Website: home-depot
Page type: billing-address
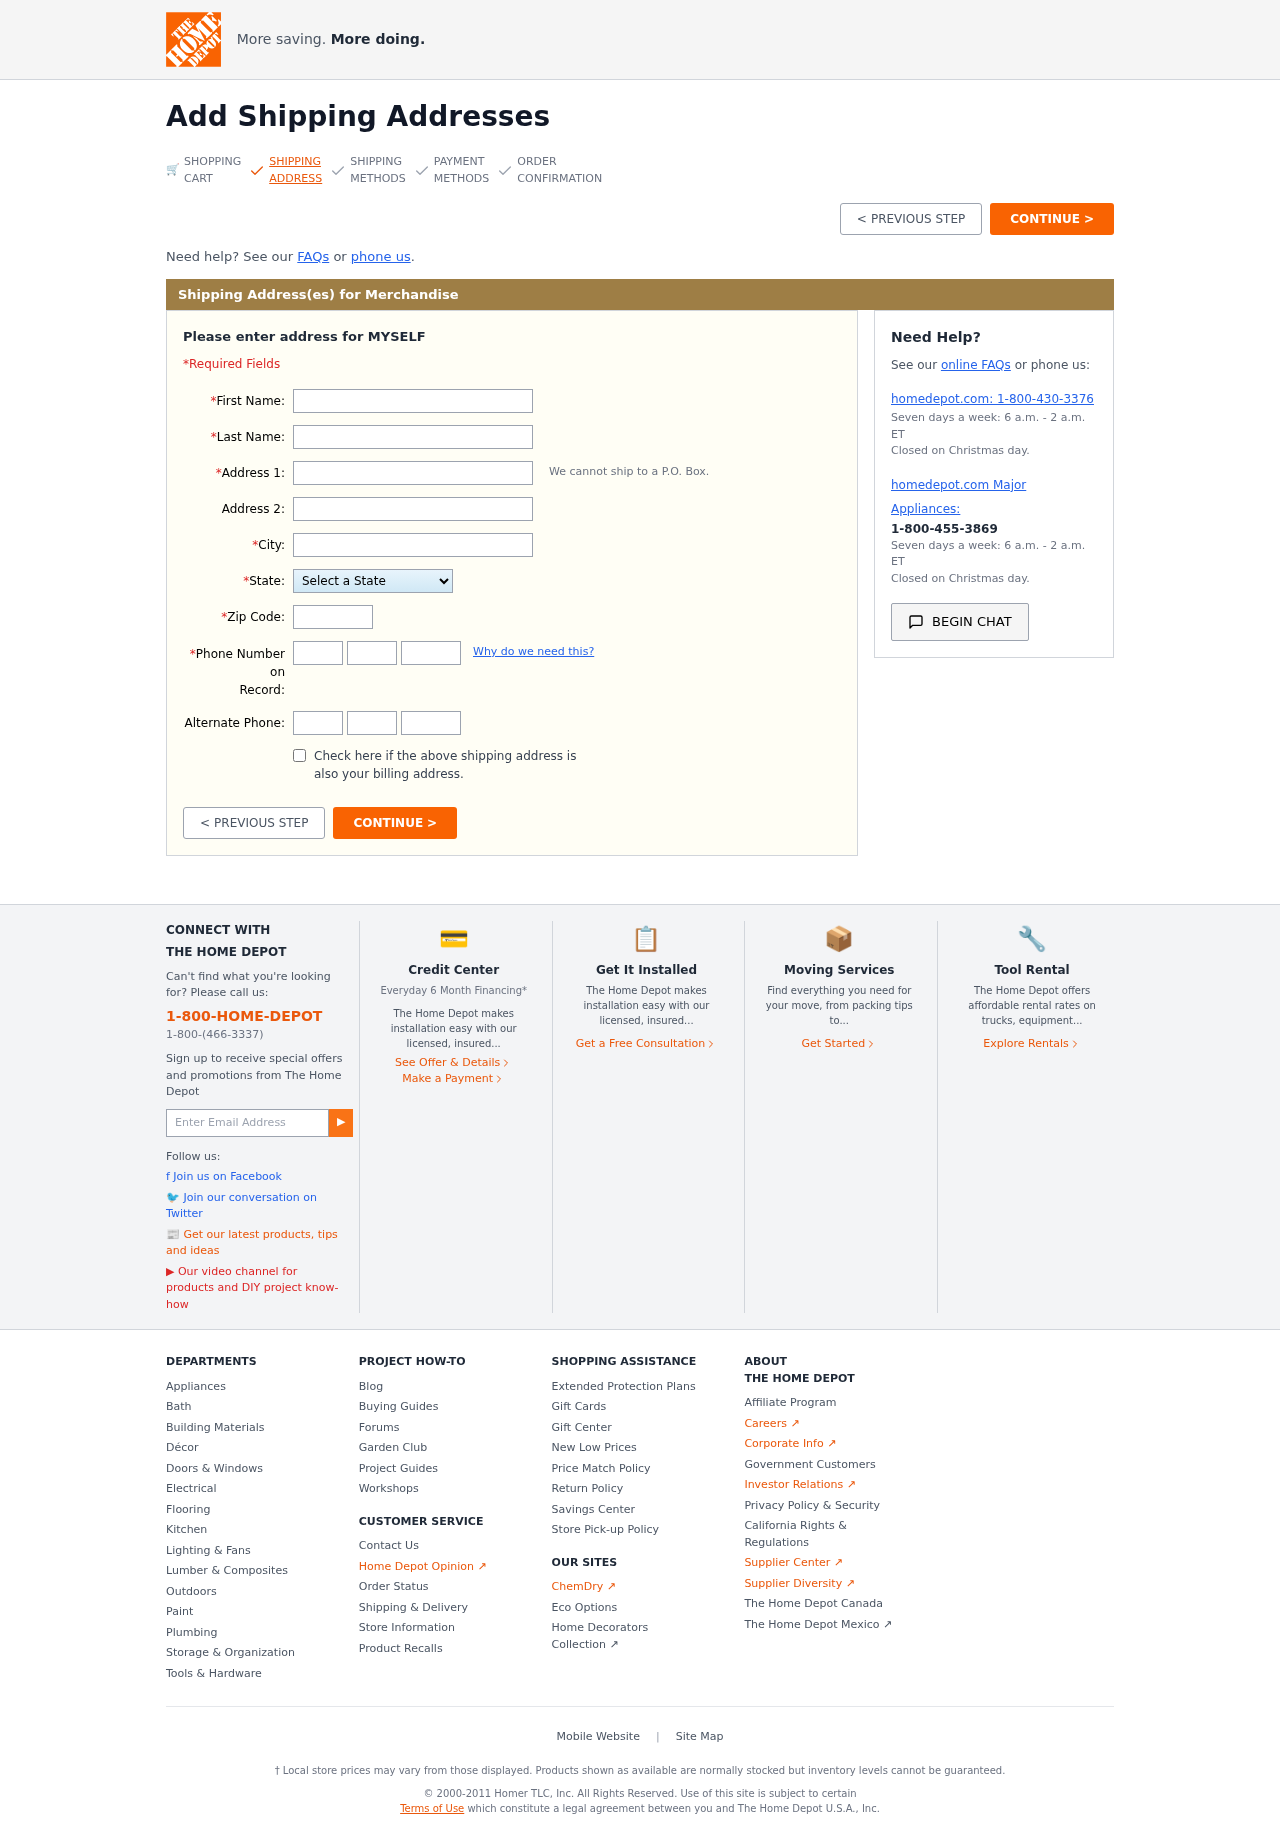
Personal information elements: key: PII_STATE
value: Arizona
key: PII_FIRSTNAME
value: Amanda
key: PII_LASTNAME
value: Davis
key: PII_STREET
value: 62820 Elizabeth Mission Apt. 657
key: PII_STREET2
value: Suite 392
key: PII_CITY
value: Christopherburgh
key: PII_POSTCODE
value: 11369
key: PII_PHONE_AREA
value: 918
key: PII_PHONE_PREFIX
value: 836
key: PII_PHONE_LINE
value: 5939
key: PII_PHONE_ALT_AREA
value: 807
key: PII_PHONE_ALT_PREFIX
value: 404
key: PII_PHONE_ALT_LINE
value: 0162